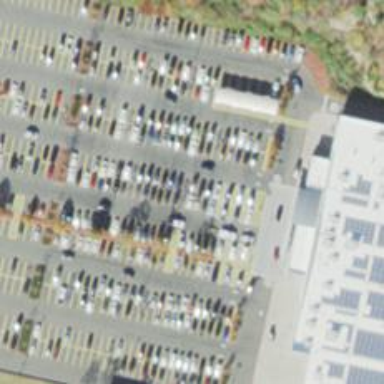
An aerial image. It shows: Trolley bay.